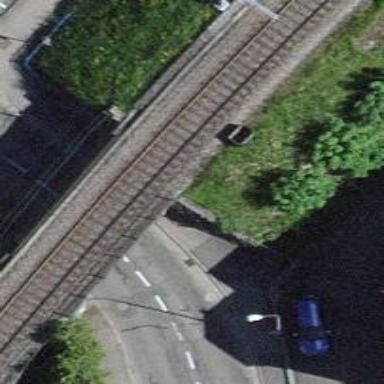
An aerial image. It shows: Railway bridge with electrified tracks and single rail.